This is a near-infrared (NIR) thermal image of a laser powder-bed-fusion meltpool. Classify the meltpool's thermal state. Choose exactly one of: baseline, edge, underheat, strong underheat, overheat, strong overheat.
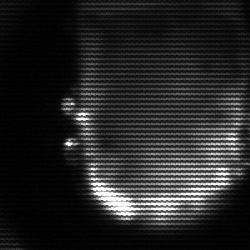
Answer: baseline